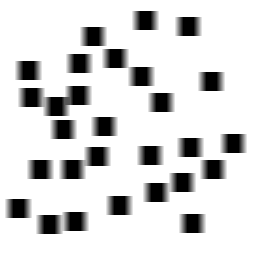
Squares: 28
Triangles: 0
Stars: 0
Total shapes: 28